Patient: sex M, age 57
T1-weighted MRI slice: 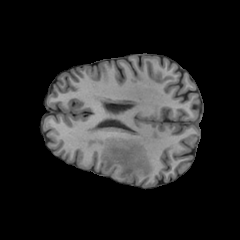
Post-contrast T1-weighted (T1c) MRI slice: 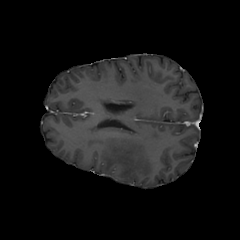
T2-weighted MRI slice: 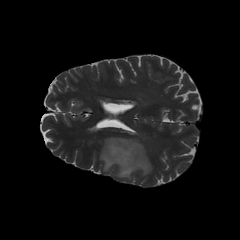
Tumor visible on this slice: yes
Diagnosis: Astrocytoma, IDH-wildtype
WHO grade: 2